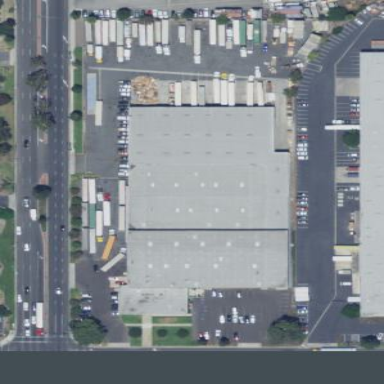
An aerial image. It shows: Warehouse building.